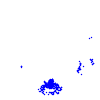
Particle: electron